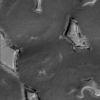
Label: not_dusty